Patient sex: M
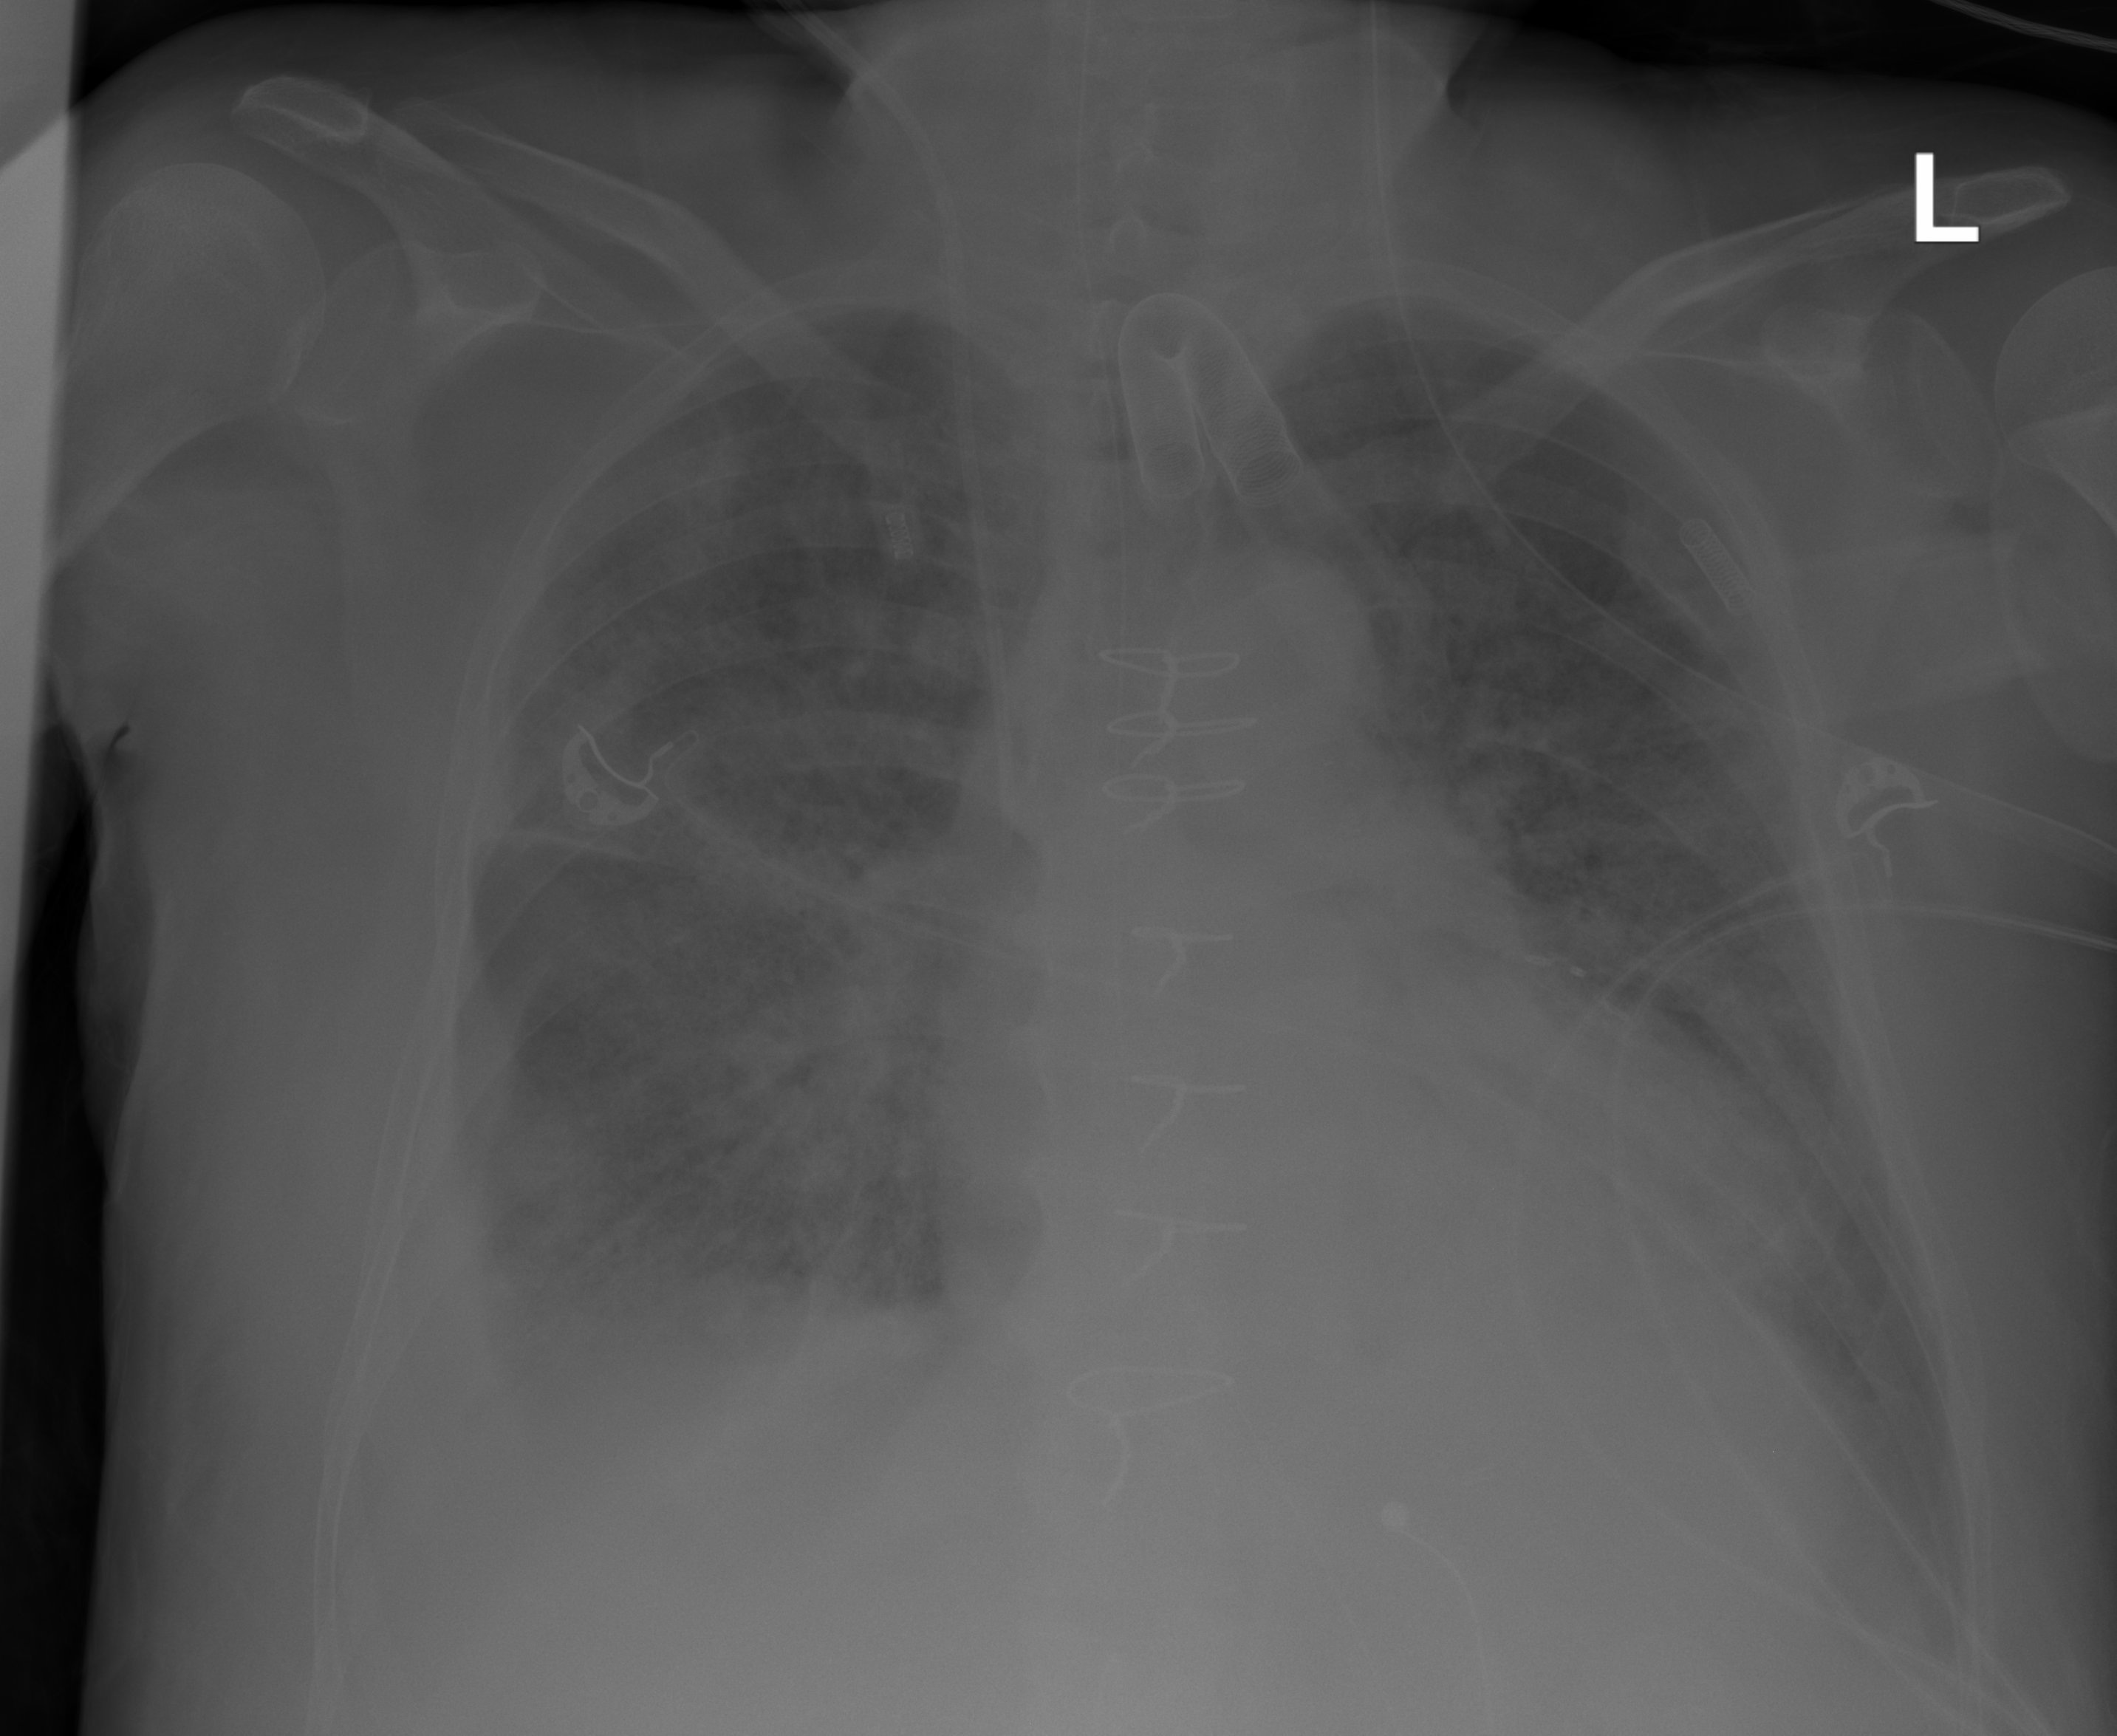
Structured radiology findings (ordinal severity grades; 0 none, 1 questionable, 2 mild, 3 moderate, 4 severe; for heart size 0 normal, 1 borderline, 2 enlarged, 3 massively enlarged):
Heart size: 2
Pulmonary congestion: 1
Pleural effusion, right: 2
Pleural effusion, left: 1
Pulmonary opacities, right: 3
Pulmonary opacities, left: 2
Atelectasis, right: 3
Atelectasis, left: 2